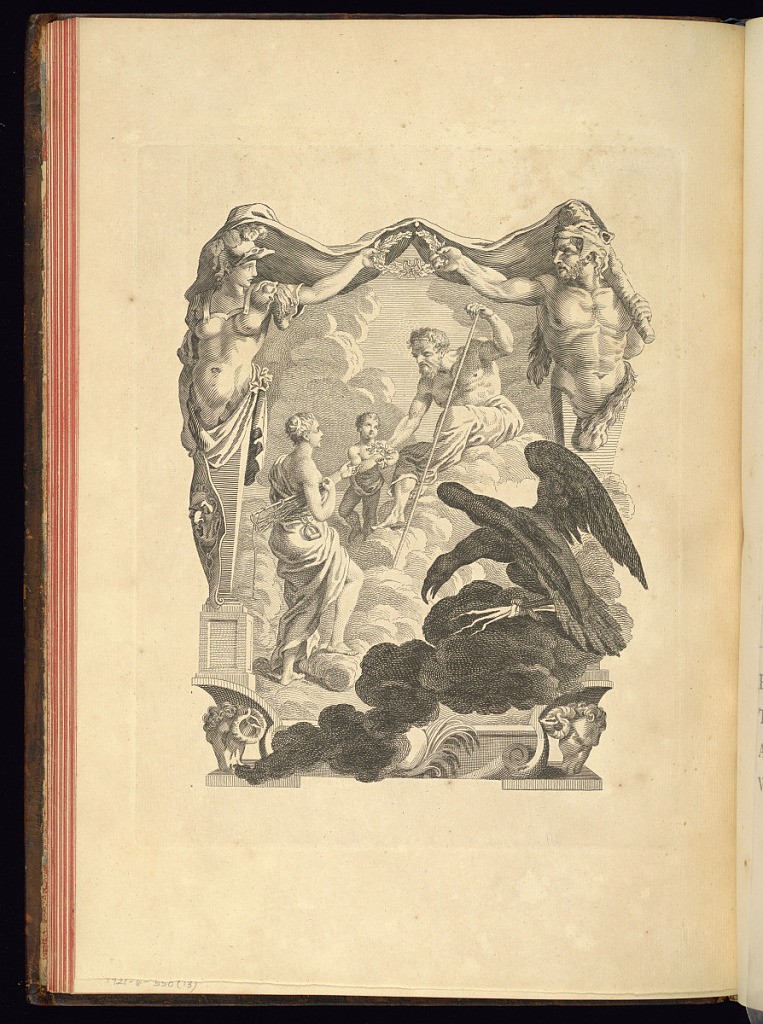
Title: Illustration for the Poem ‘Hymn to Adversity’
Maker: Thomas Gray, British, 1716 – 1771
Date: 1753
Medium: Etching on laid paper
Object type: Bound print
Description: Full-page illustration for the poem ‘Hymn to Adversity'. A male figure seated in clouds above a boy and a woman, holding chains under her arm. In the foreground, the right, an eagle holding a lightning bolt in its talons. The scene is framed by a herm of Athena wearing armor and a shield with Medusa's head to the left and to the right a herm of Hercules, wearing the lion's skin and holding a club. The two figures are draped by a fabric and each hold onto a crown of laurel leaves in the upper center. Below each herm is a ram's head.